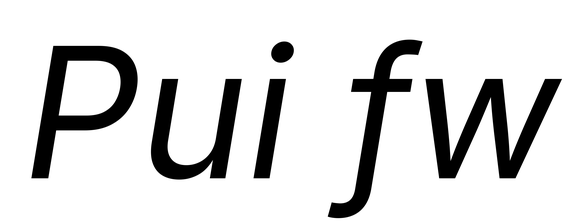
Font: Inter-Italic_Italic